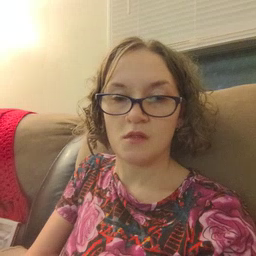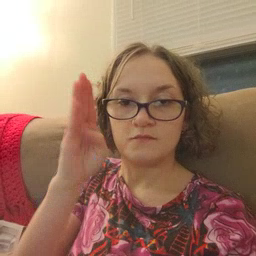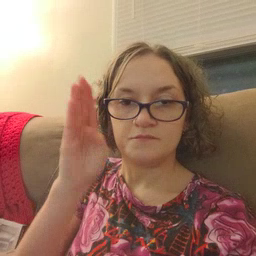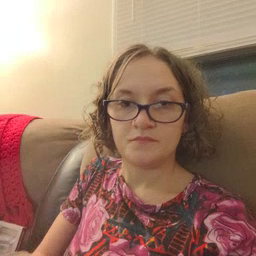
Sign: blue